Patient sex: M
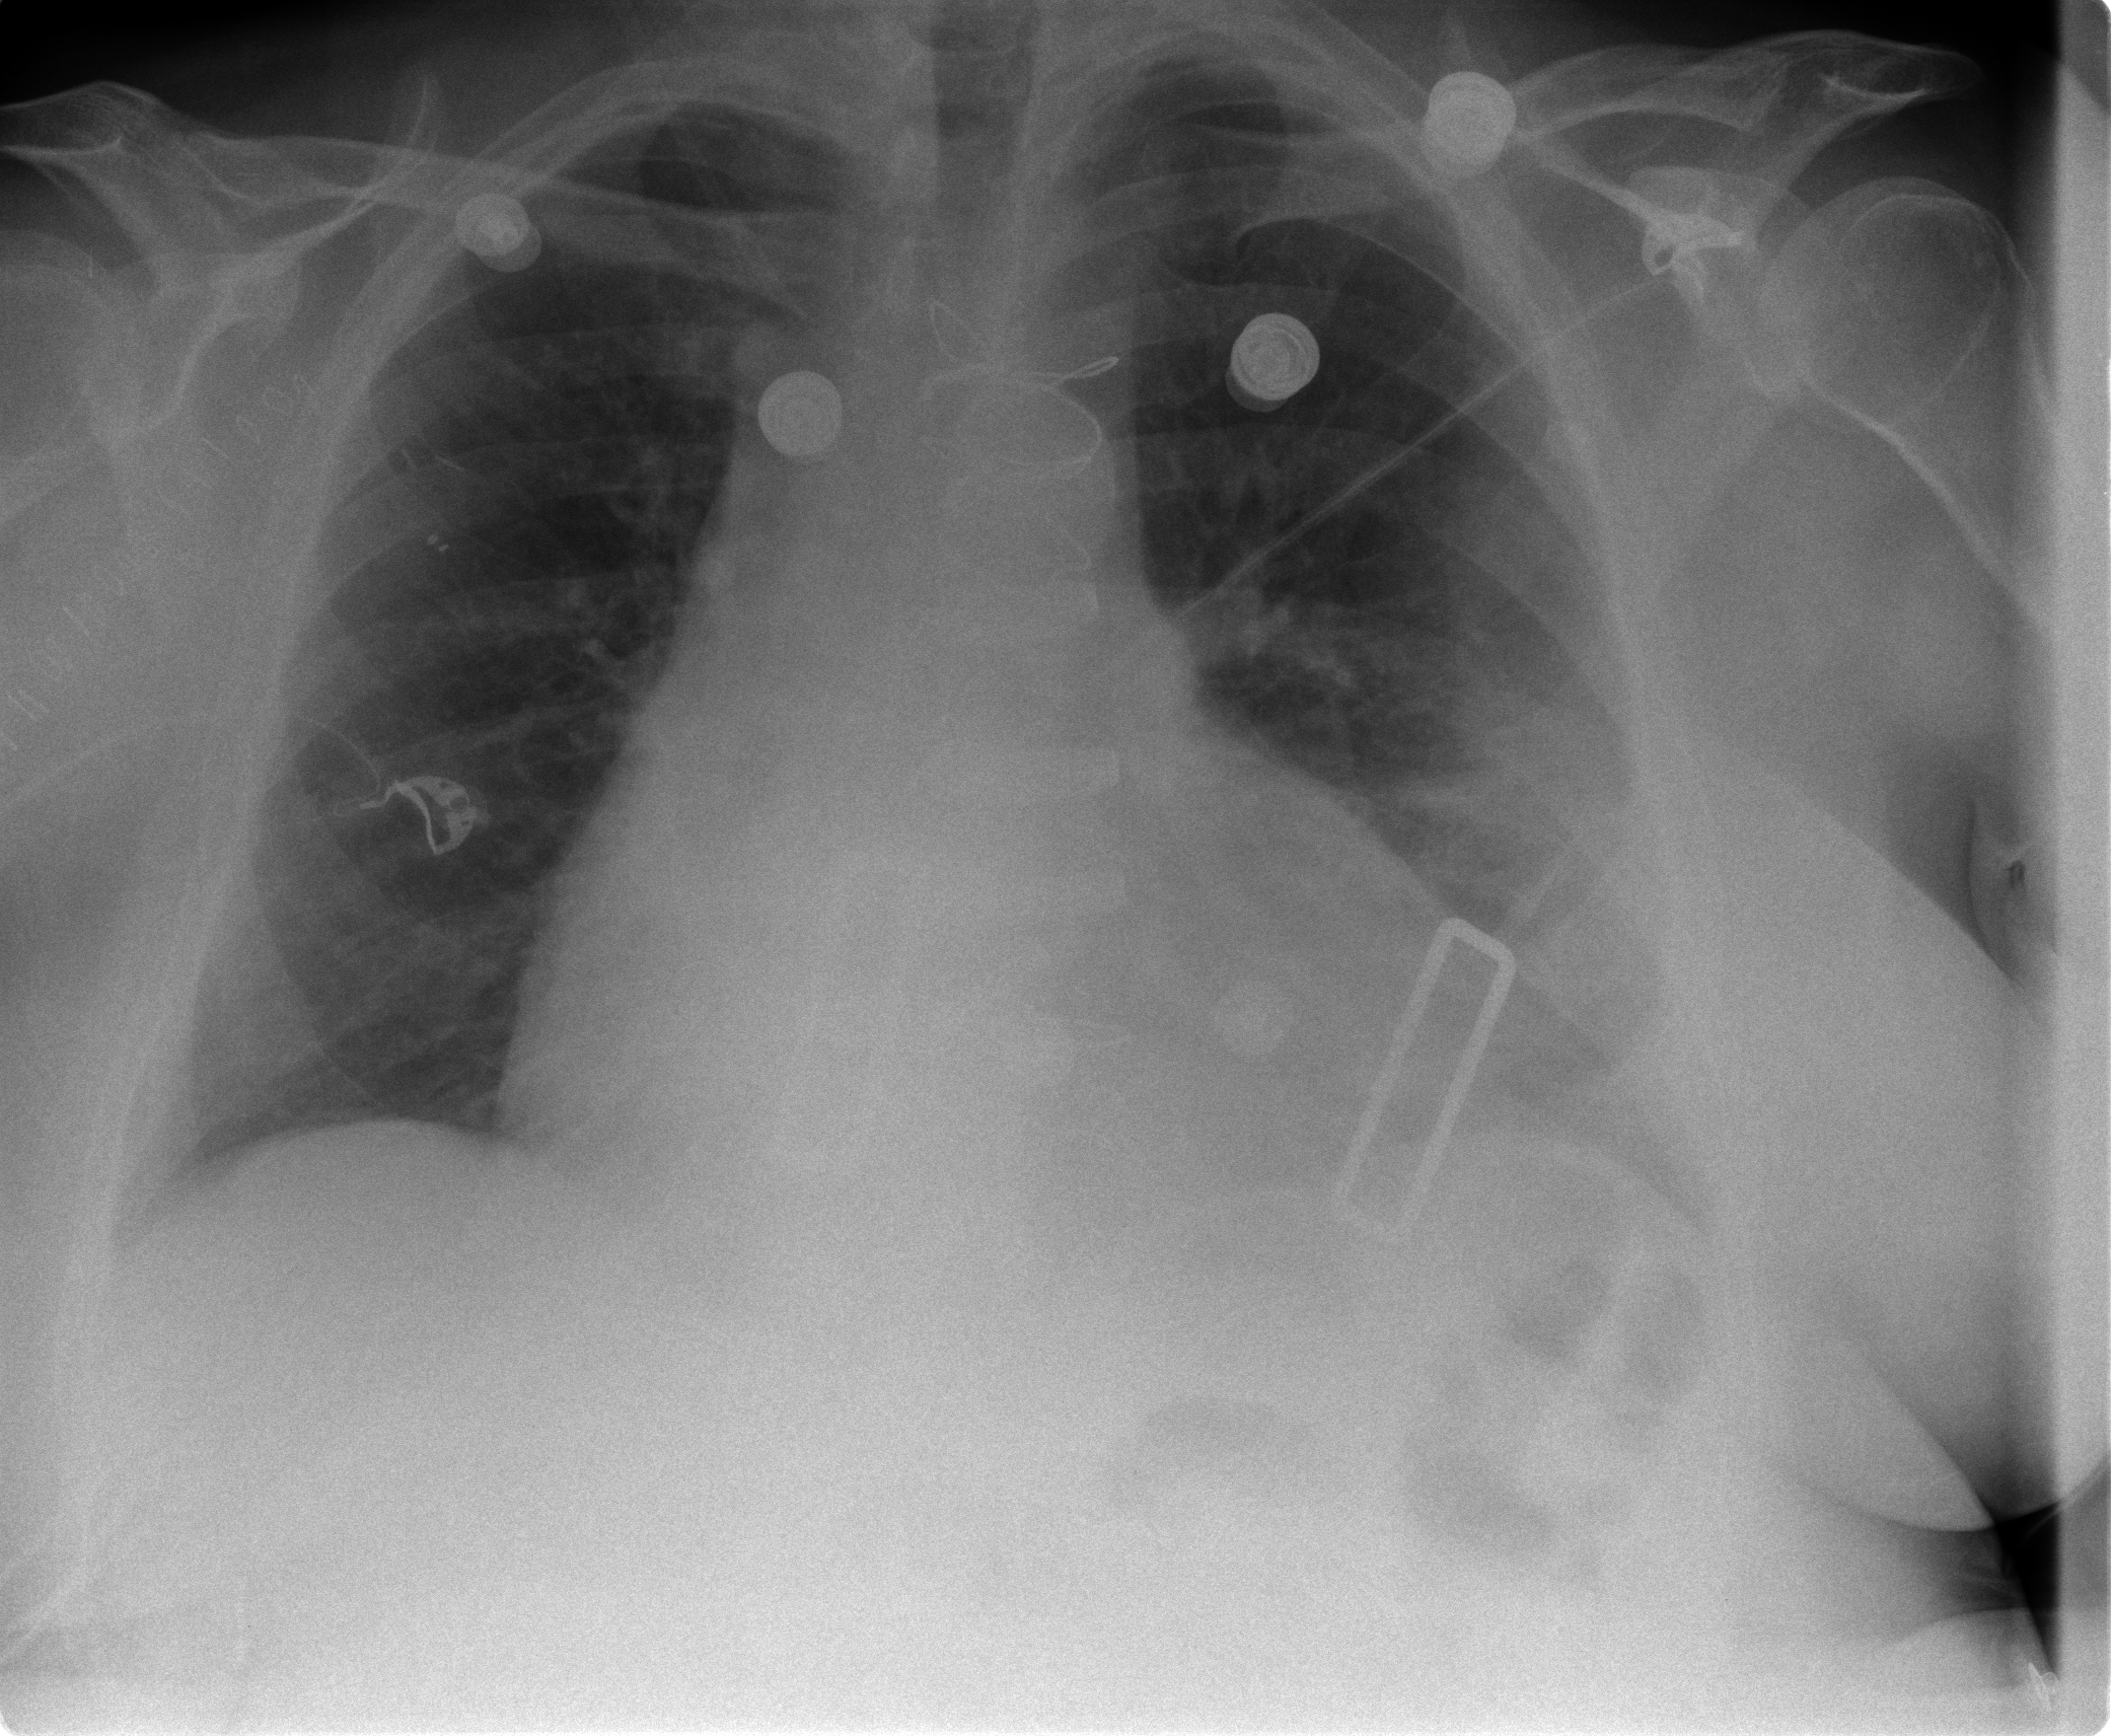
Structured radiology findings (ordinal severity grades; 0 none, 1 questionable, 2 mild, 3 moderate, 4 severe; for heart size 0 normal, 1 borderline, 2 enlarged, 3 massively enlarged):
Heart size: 3
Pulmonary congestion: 1
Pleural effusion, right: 2
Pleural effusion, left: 2
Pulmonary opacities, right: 1
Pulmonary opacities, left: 2
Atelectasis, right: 2
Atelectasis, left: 2